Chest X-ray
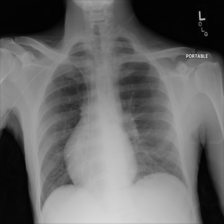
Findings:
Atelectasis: negative
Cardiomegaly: negative
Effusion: negative
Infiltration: negative
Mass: negative
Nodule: negative
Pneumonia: negative
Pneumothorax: negative
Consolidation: negative
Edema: negative
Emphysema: negative
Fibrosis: negative
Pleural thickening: negative
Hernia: negative